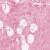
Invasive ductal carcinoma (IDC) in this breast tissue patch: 0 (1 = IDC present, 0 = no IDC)